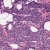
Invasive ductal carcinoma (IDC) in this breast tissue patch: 1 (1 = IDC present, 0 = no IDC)